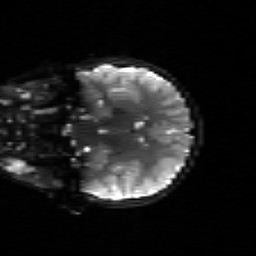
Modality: sbref
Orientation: coronal
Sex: male
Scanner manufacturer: siemens
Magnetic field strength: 3 T
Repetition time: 5 s
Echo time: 0.071 s